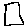
Label: square